Question: I'm setting the color of the progress bar using the following style code
'''
<item android:id="@android:id/progress">
<clip>
<shape>
<corners android:radius="0dip" />
<gradient
android:angle="0"
android:endColor="#36A19C"
android:startColor="#36A19C" />
</shape>
</clip>
</item>
'''
My progressbar looks like below image

How can I set the color of the grey part shown in my progress bar???
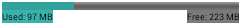
Answer: Try looking at some tutorials <URL>.
Create a file 'custom_progressbar.xml' in your drawable
'''
<layer-list xmlns:android="http://schemas.android.com/apk/res/android">
<!-- Define the background properties like color etc -->
<item android:id="@android:id/background">
<shape>
<gradient
android:startColor="backgroundColor"
android:endColor="backgroundColor"
android:angle="0"
/>
</shape>
</item>
<!-- Define the progress properties like start color, end color etc -->
<item android:id="@android:id/progress">
<clip>
<shape>
<gradient
android:startColor="progressColor"
android:endColor="progressColor"
android:angle="0"
/>
</shape>
</clip>
</item>
</layer-list>
'''
Set this to your progressBar in code
'''
// Get the Drawable custom_progressbar
Drawable customDrawable= res.getDrawable(R.drawable.custom_progressbar);
// set the drawable as progress drawavle
progressBar.setProgressDrawable(customDrawable);
'''